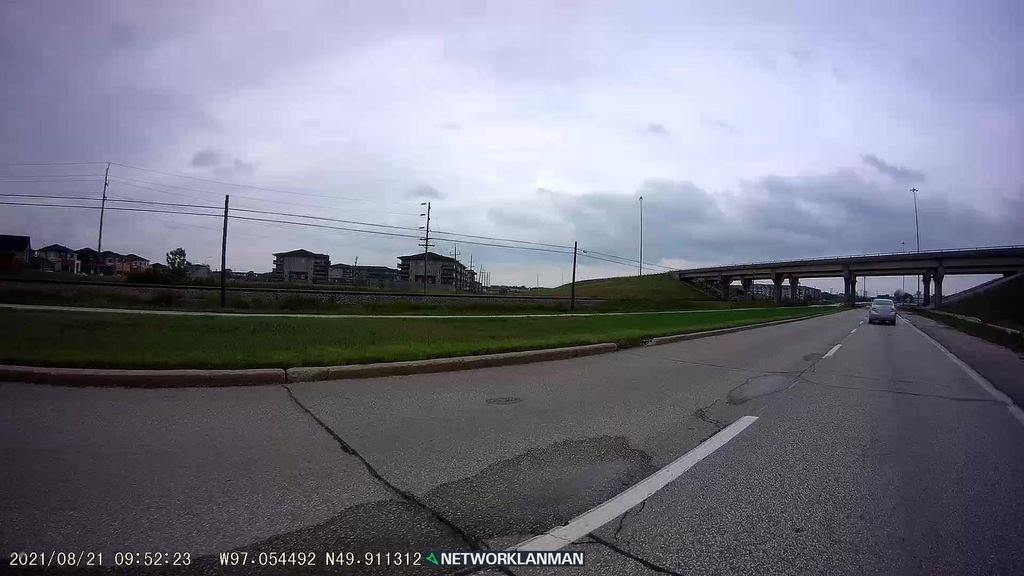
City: winnipeg